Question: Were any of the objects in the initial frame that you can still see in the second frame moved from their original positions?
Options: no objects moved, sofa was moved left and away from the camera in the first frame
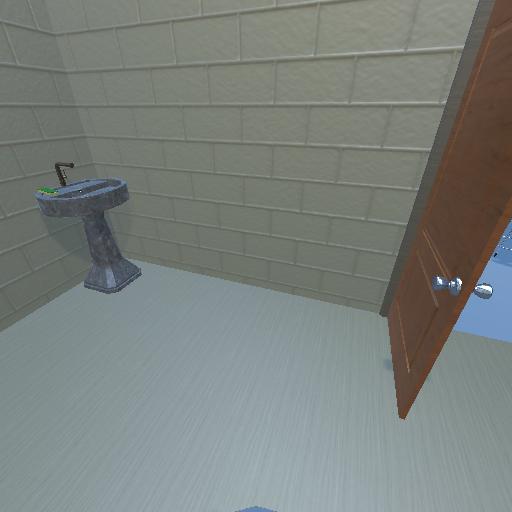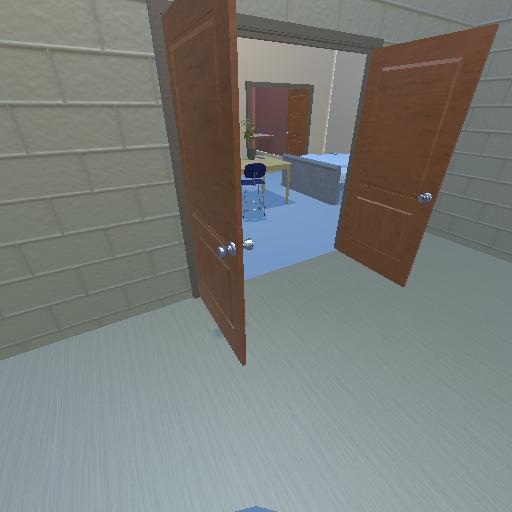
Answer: no objects moved